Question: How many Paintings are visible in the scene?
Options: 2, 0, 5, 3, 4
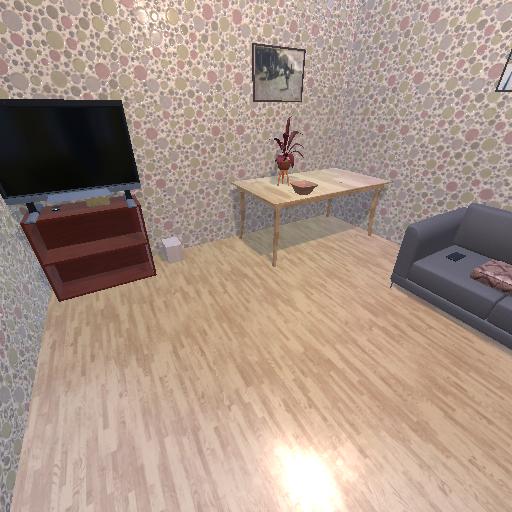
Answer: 2